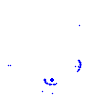
Particle: proton